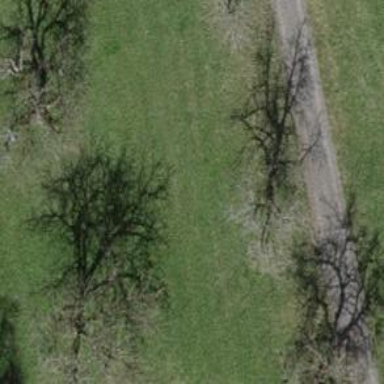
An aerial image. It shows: Single tag "natural: tree."